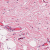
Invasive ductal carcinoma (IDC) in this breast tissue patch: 0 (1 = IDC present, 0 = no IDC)